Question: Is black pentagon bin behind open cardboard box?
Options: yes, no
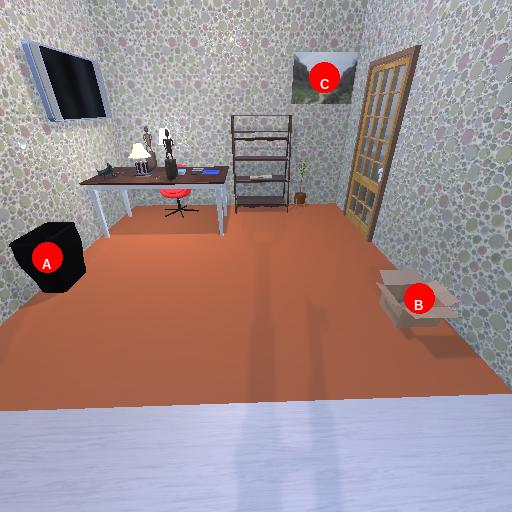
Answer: yes